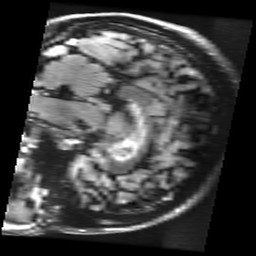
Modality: FLAIR
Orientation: sagittal
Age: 23
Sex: female
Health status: healthy
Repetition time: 12 s
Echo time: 0.09782 s